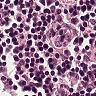
Metastatic tissue present: no